Question: I am trying to add the values of two different rows together in oracle live sql.

As the image shows, I have this table and I want specifically the total of Example1 for FirstEx and SecondEx rows, in one value, the total would be: 10.
I know i can achieve this by
'''
SELECT SUM(Example1) FROM ExampleTable;
'''
But i plan to add more rows to cName and ones with different names so i want to know how to add specifically and together,
the closest i got was:
'''
SELECT cName, SUM(Example1) AS Total
FROM Example Table
GROUP BY cName;
'''
However, the code that I wished to use as it seemed to make sense to do this was:
'''
SELECT SUM(Example1) AS TOTAL
FROM ExampleTable
WHERE cName = 'FirstEx' AND 'SecondEx';
'''
however it produces an error, can anyone fix this for me?
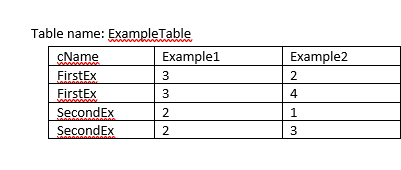
Answer: You had it almost right
The SUM in your SELECT requires a GROUP BY
Your WHERE CLAUSE is not right every coparison has to have a column name
'''
SELECT
SUM(Example1) AS Total
FROM
Example_Table
WHERE
cName = 'FirstEx' OR cName = 'SecondEx';
'''
OR you make
'''
SELECT
SUM(Example1) AS Total
FROM
Example_Table
WHERE
cName IN ('FirstEx','SecondEx');
'''